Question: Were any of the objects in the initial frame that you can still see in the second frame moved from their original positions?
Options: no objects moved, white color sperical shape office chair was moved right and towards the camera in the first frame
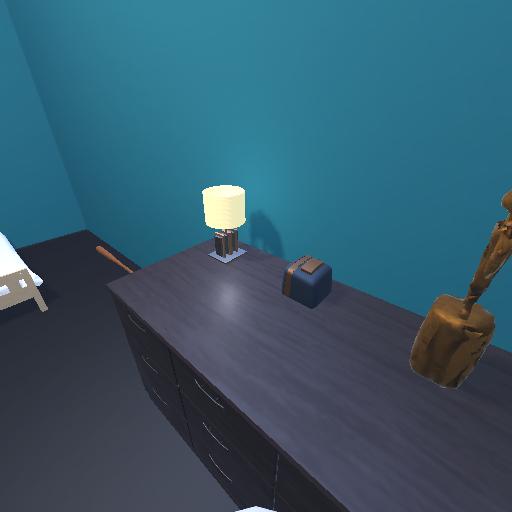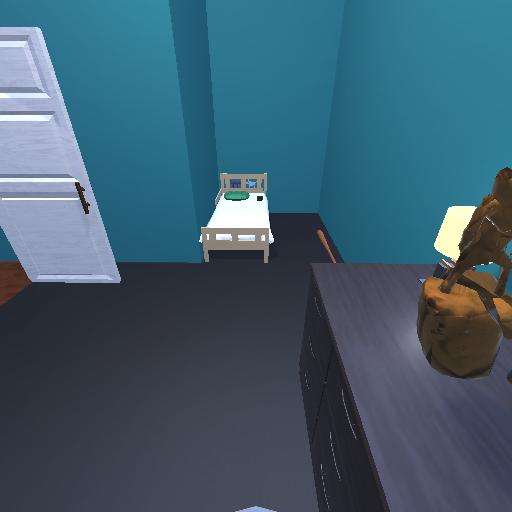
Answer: no objects moved